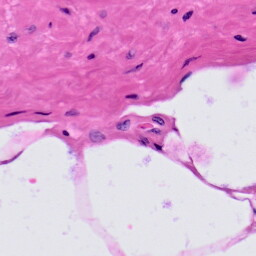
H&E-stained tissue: Prostate